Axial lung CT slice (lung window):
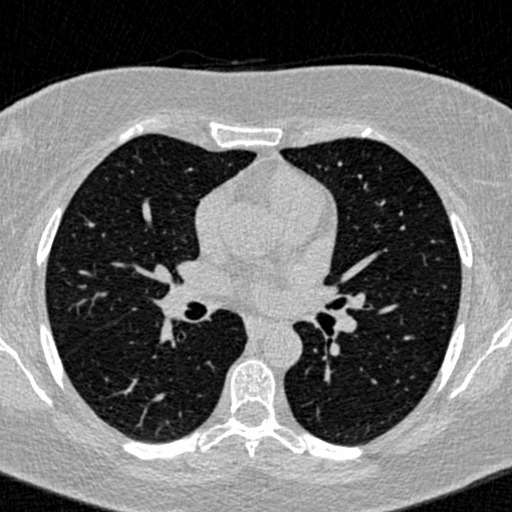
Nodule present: no